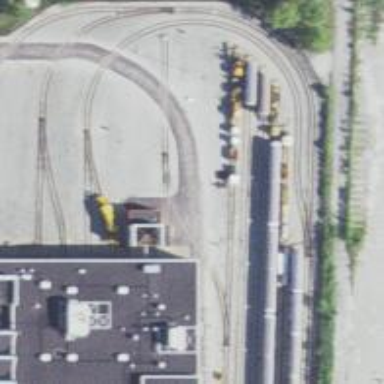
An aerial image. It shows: Electrified rail service yard.